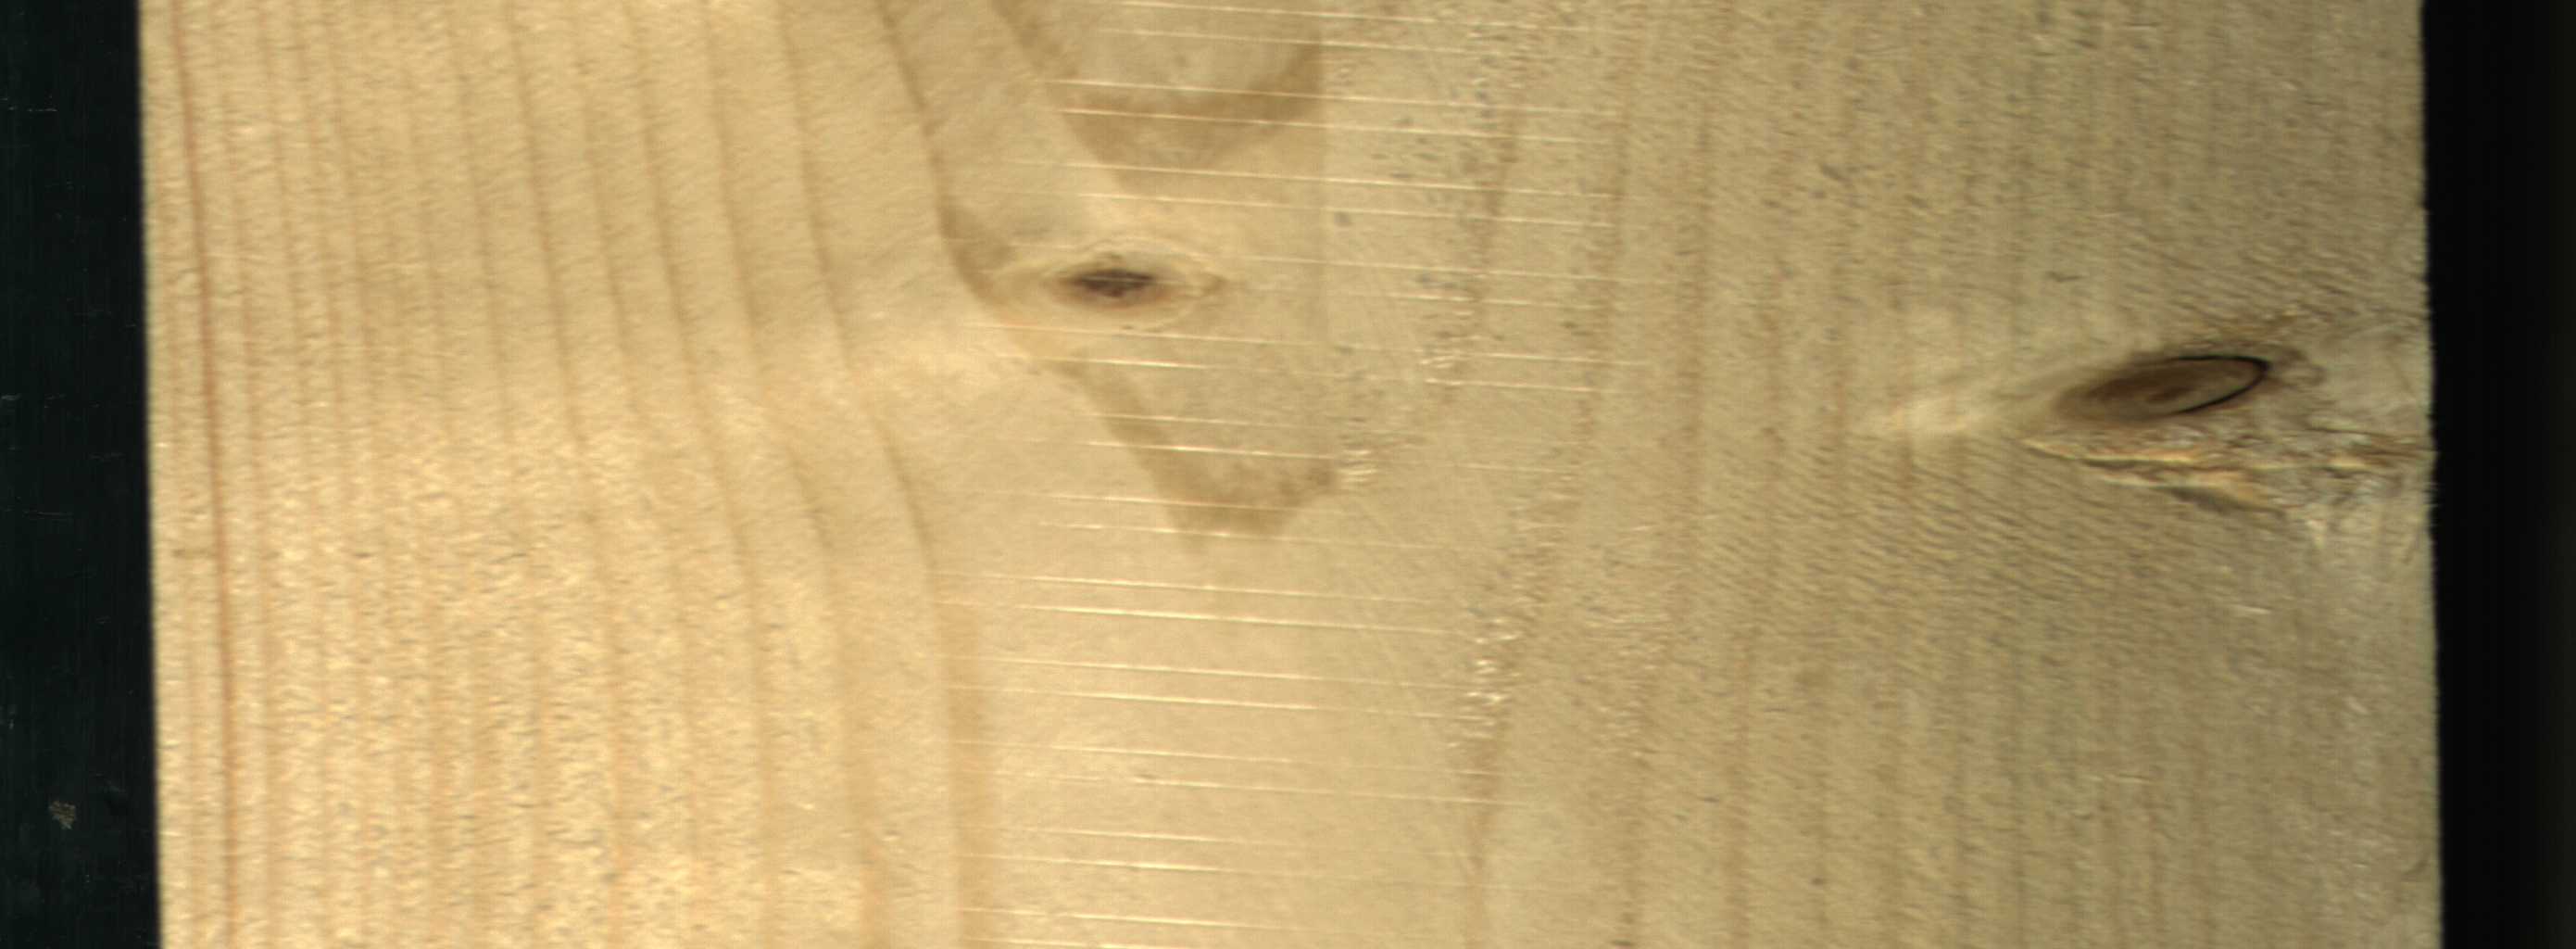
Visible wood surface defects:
Dead_Knot
Live_Knot